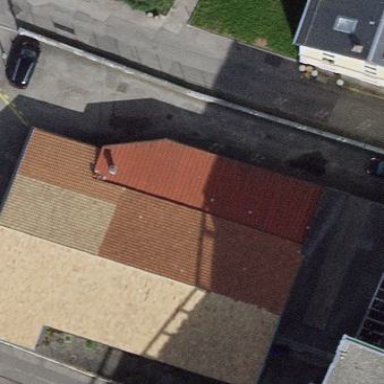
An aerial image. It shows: Beautiful church building.